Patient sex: M
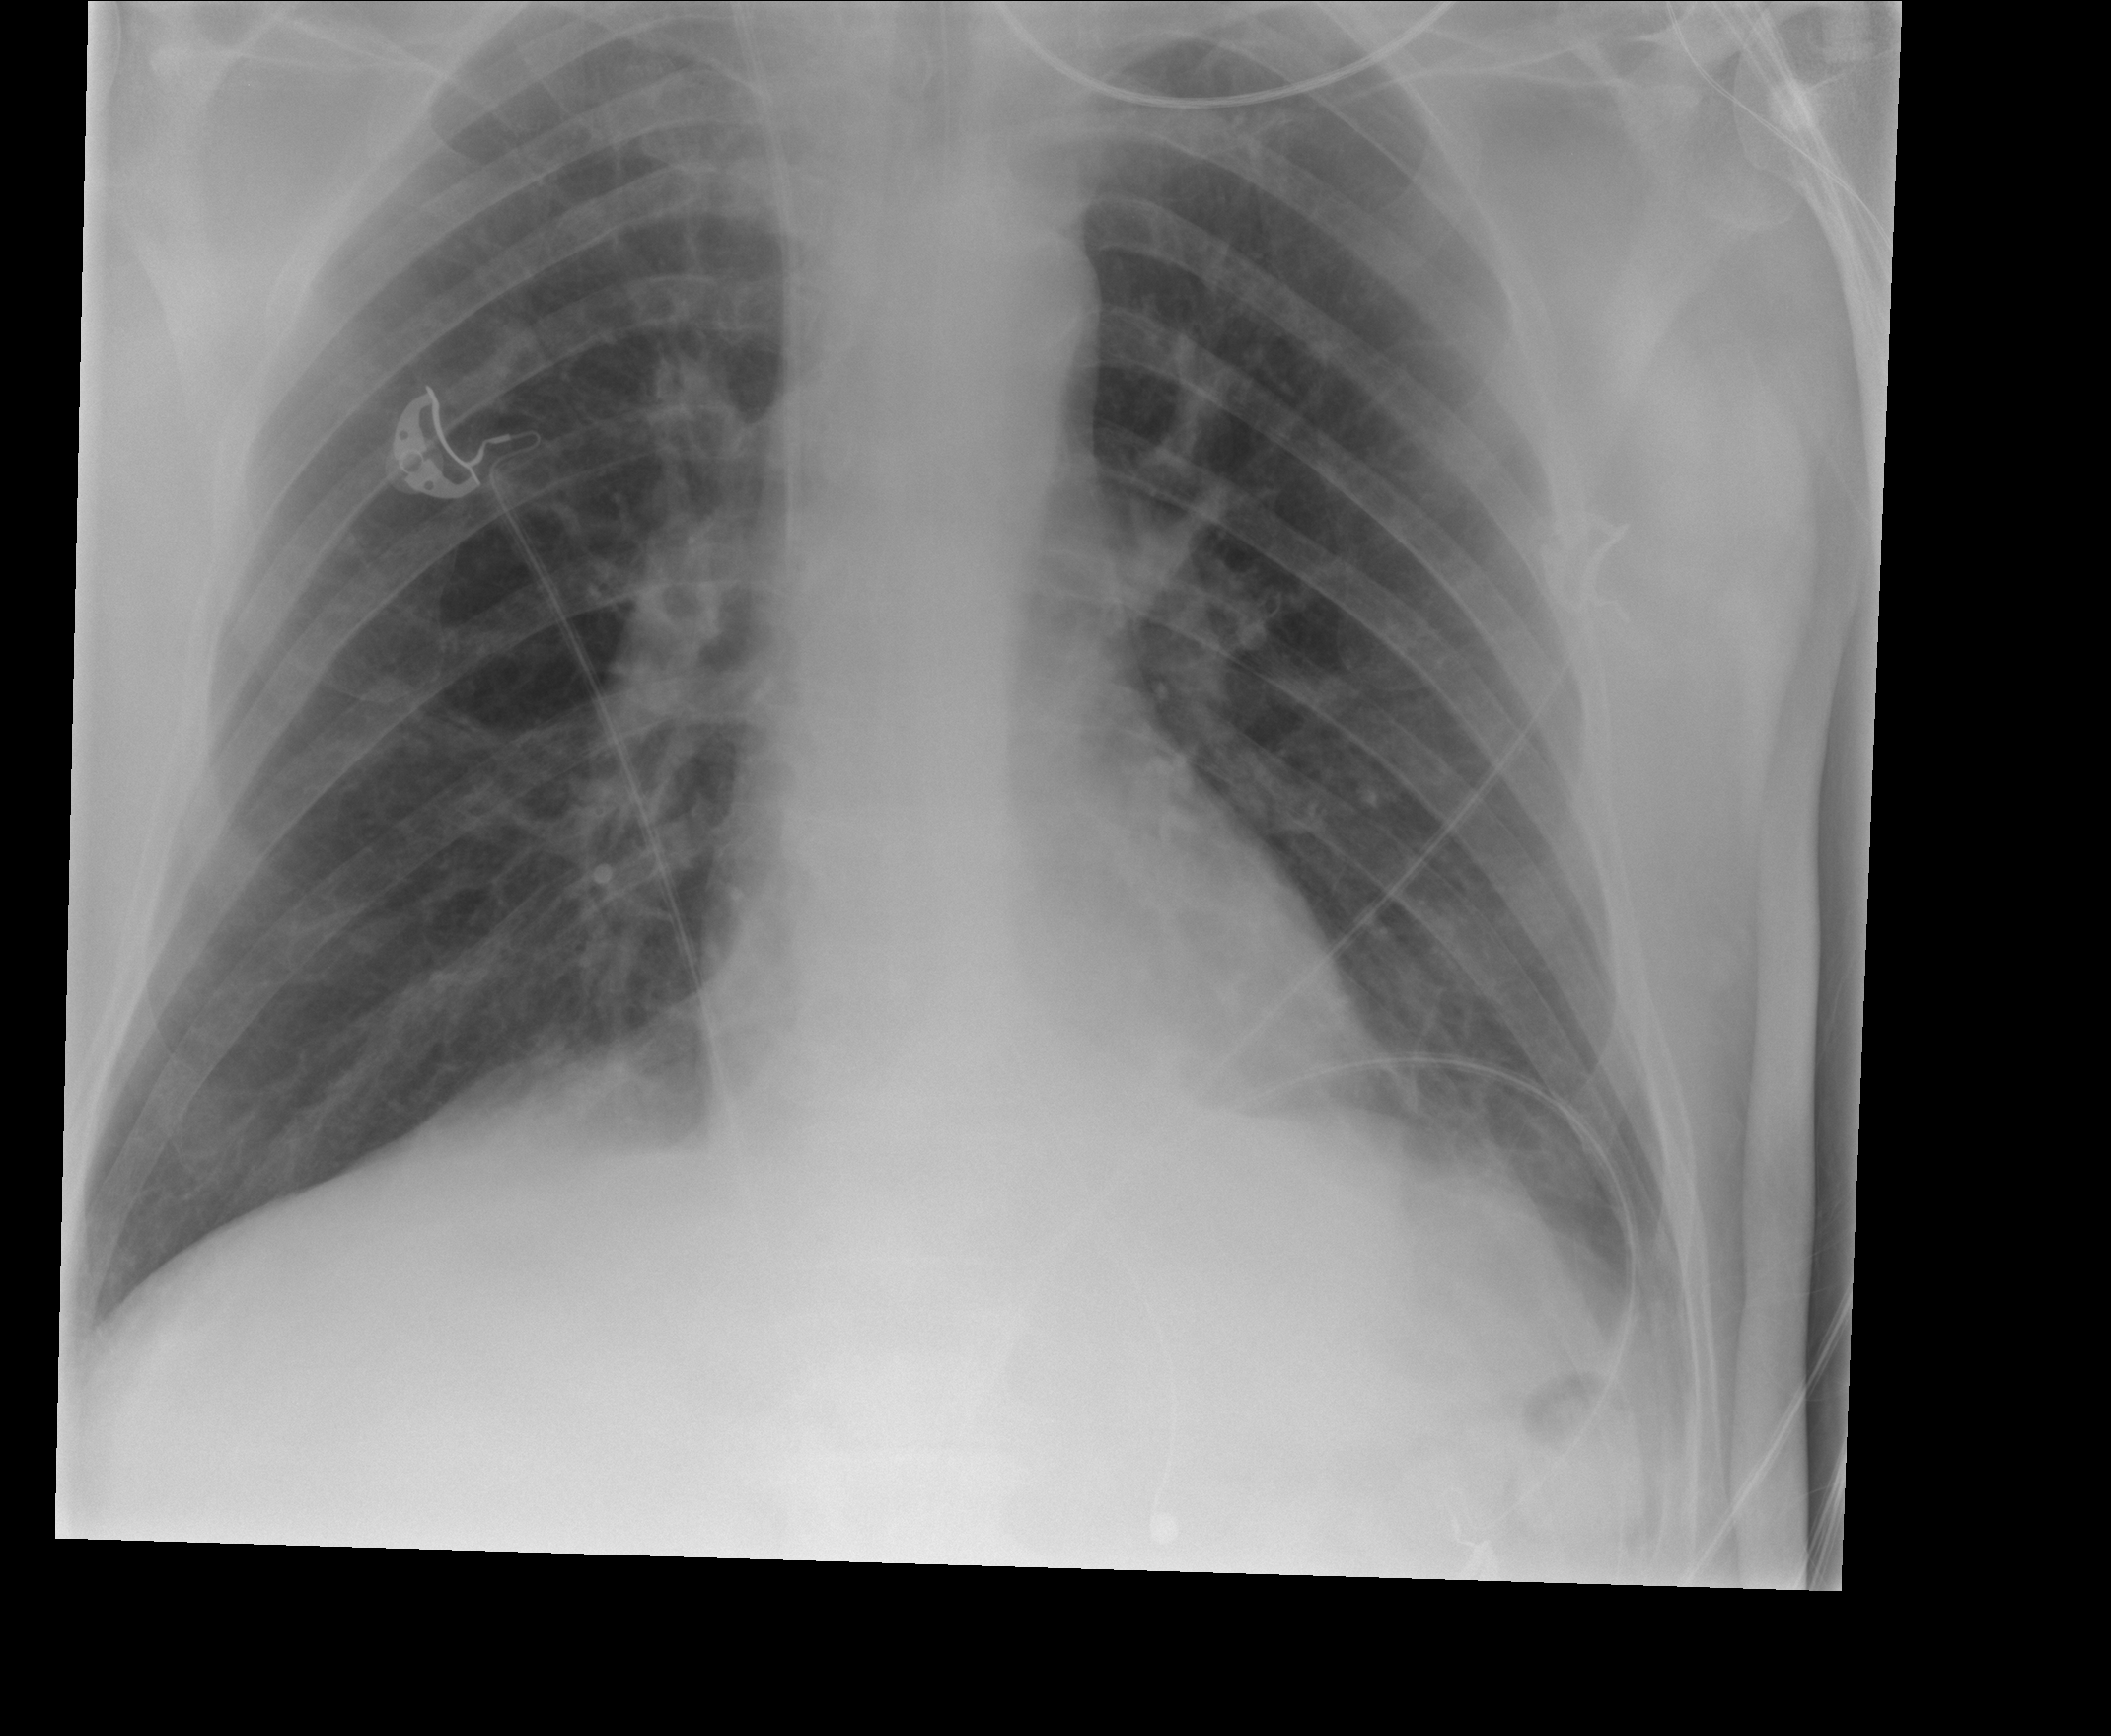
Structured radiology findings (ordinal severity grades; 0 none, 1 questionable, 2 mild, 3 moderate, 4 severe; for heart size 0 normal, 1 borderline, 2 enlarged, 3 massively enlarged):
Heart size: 0
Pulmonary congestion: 0
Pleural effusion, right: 1
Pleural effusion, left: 1
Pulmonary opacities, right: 0
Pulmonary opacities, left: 0
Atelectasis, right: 0
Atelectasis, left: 0